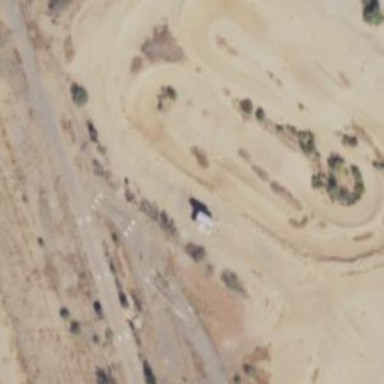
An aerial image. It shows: Motocross raceway road.